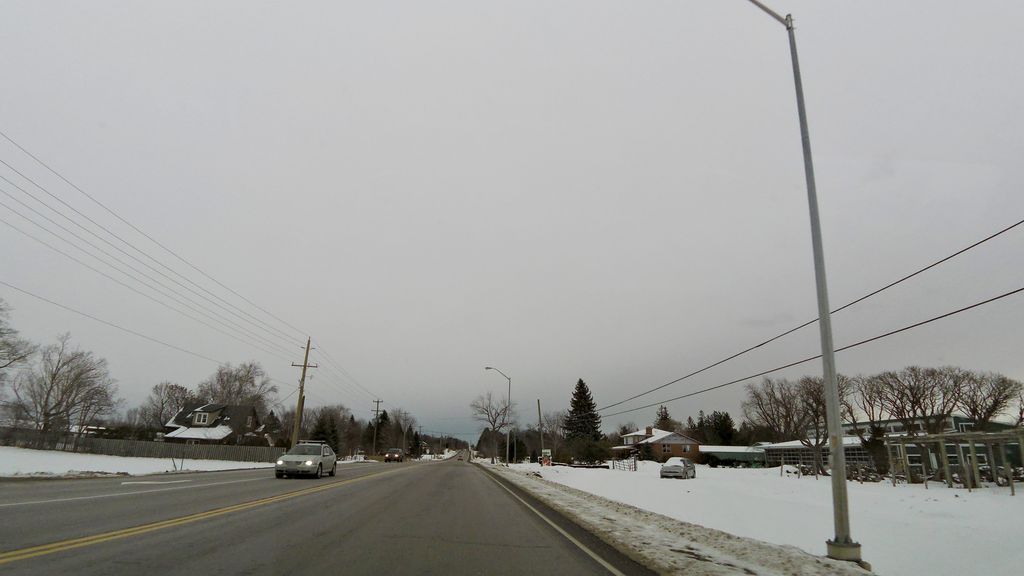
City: hamilton